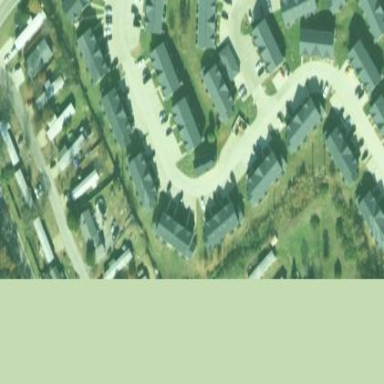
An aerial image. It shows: Residential area known as trailer park.